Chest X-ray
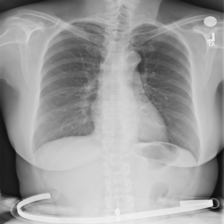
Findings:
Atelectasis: negative
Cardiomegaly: negative
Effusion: negative
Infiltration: negative
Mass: negative
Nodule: negative
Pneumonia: negative
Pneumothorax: negative
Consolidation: negative
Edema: negative
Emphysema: negative
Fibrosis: negative
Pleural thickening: negative
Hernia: negative